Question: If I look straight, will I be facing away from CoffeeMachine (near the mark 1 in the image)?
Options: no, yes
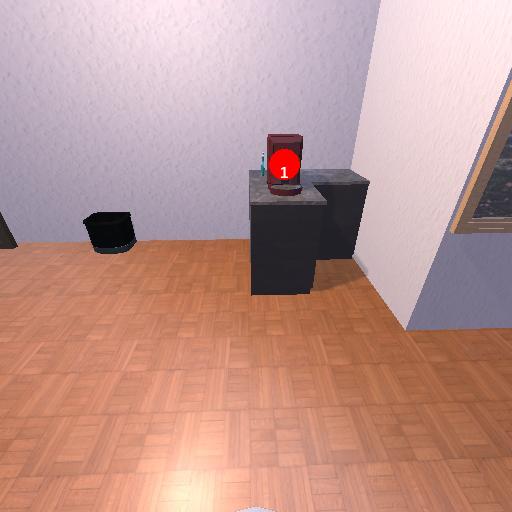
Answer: no